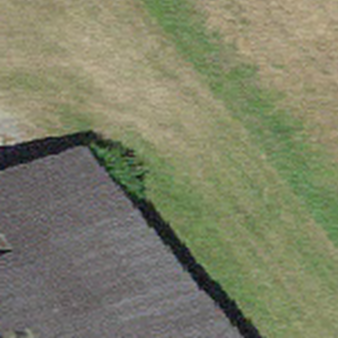
Label: other